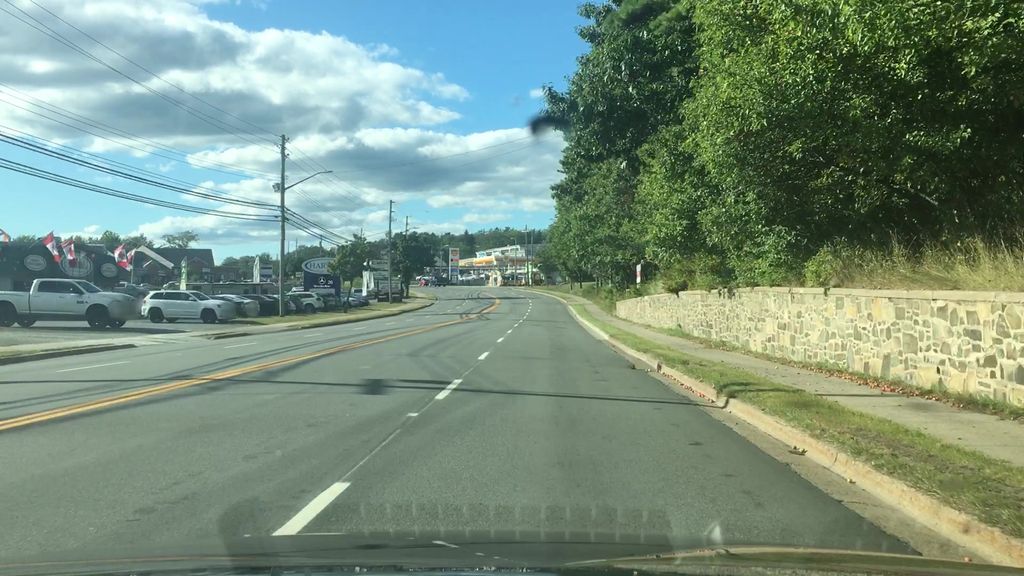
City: halifax